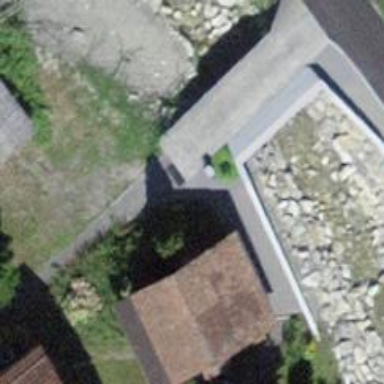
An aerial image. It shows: Driveway bridge connecting two areas.